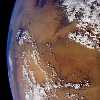
Label: land